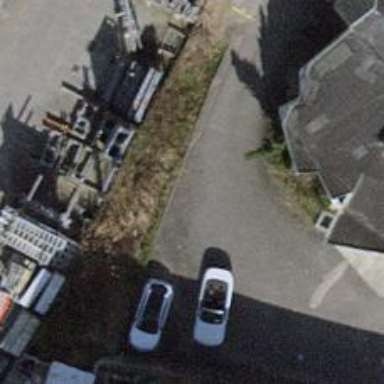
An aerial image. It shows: Alleyway designated as service road.